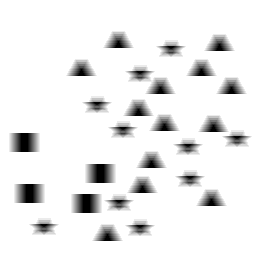
Squares: 4
Triangles: 13
Stars: 10
Total shapes: 27